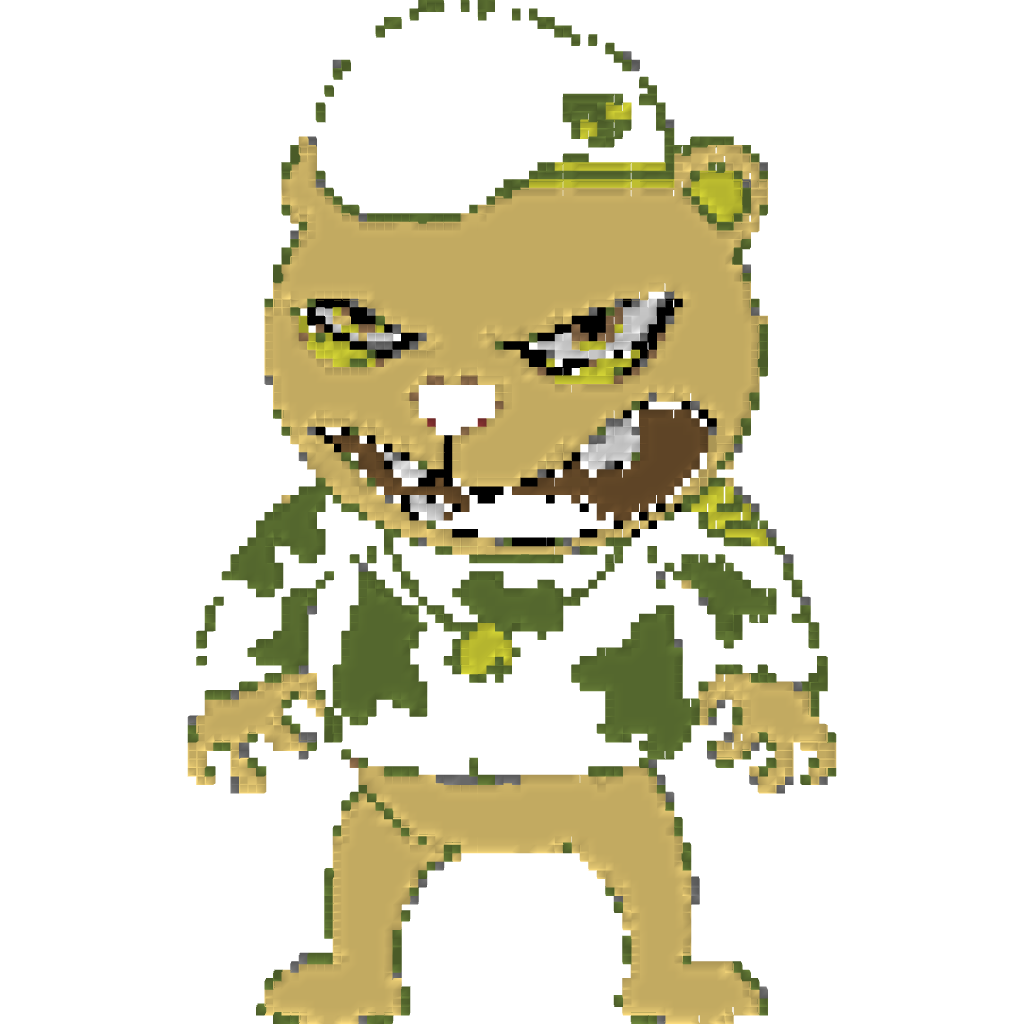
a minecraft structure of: Happy tree friends [flippy] bad low quality